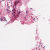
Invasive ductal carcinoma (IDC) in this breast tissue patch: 0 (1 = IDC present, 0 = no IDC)